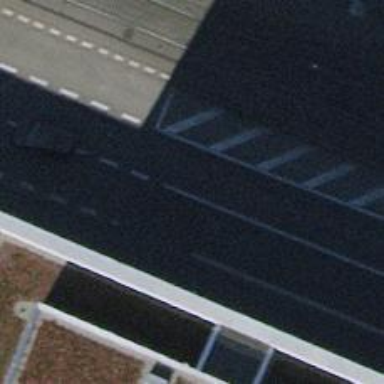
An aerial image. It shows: Tertiary road with asphalt surface. There is separate sidewalk along the road.